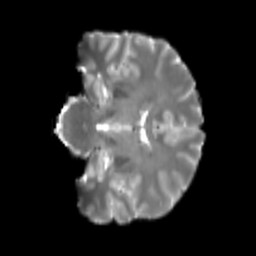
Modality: T2w
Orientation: coronal
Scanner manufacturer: siemens
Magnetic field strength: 3 T
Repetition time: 4 s
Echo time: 0.0594 s